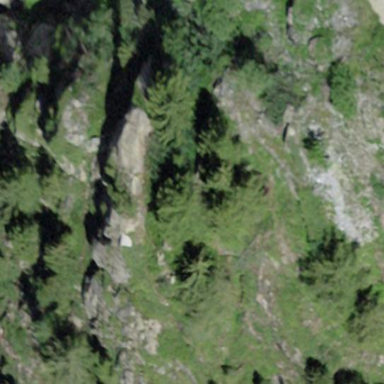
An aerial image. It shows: Forest area predominantly covered with needle-leaved trees.